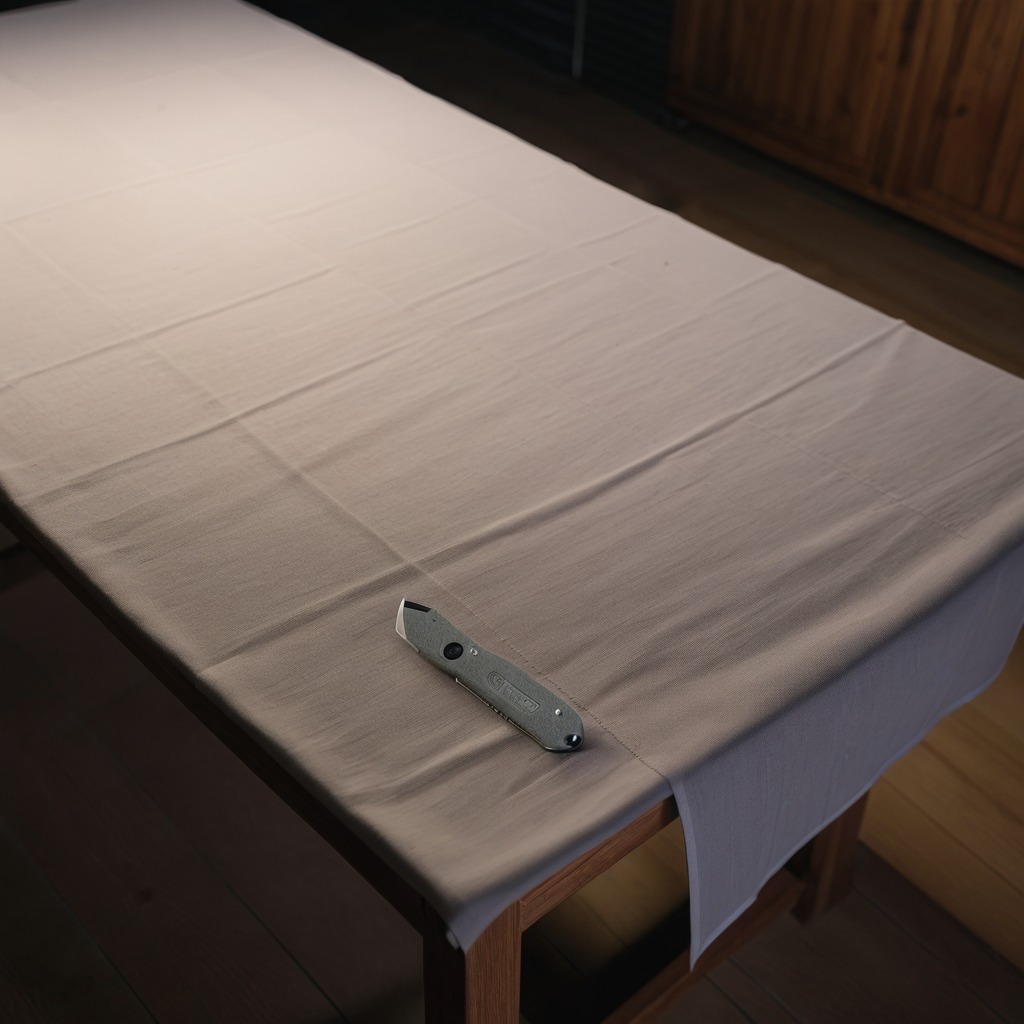
A utility knife is lying on a wooden table inside a workshop at night.